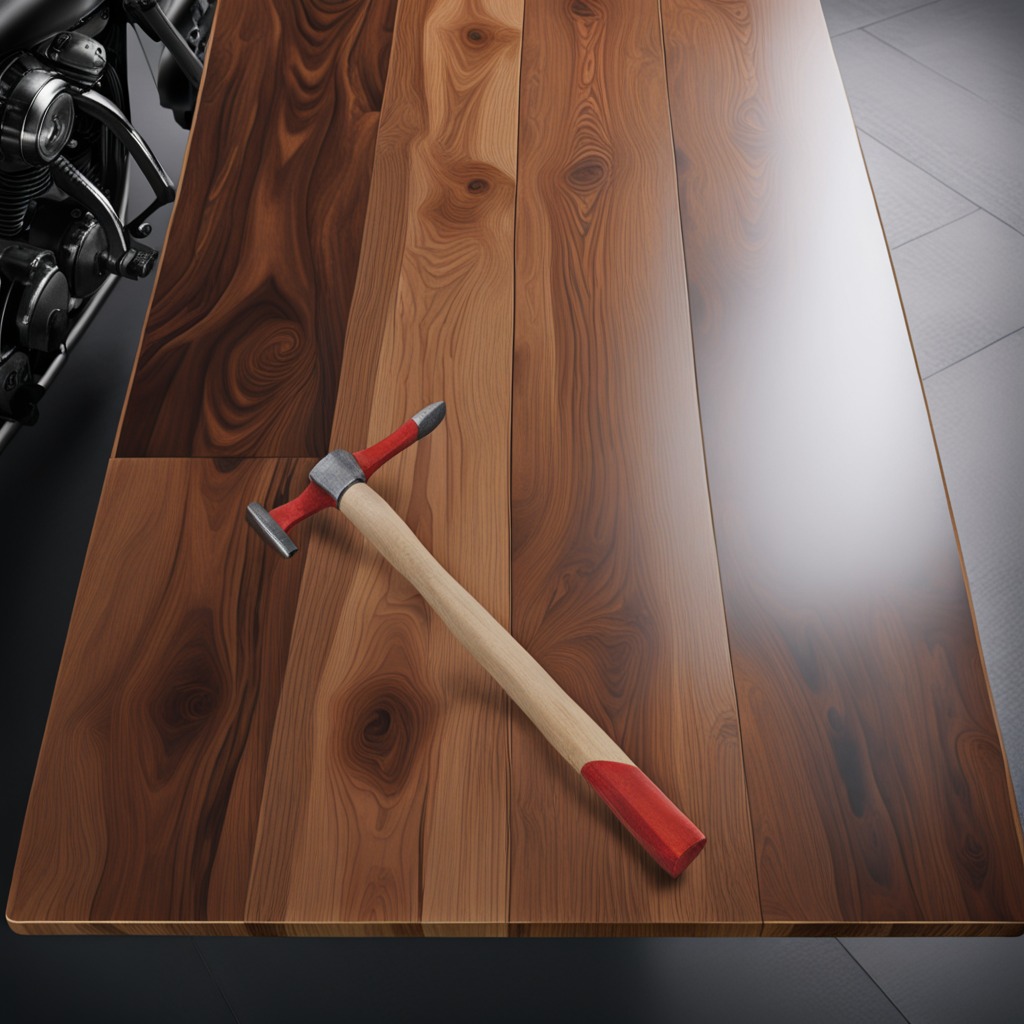
A hammer is lying on the oil-spilled wooden table in a vintage motorcycle garage.